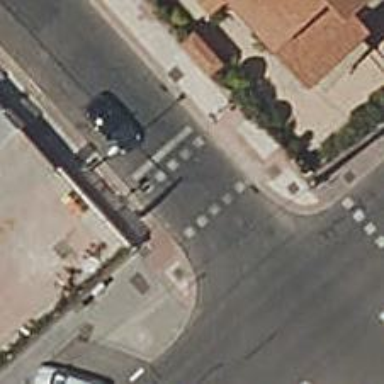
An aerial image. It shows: Road with traffic signals.